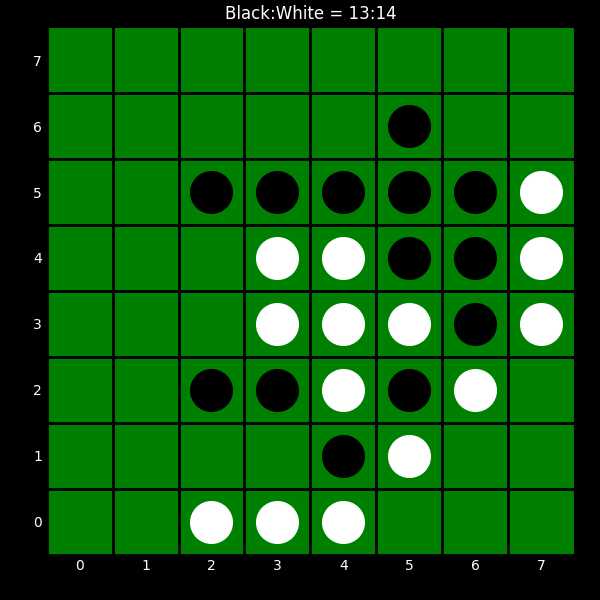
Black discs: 13
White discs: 14